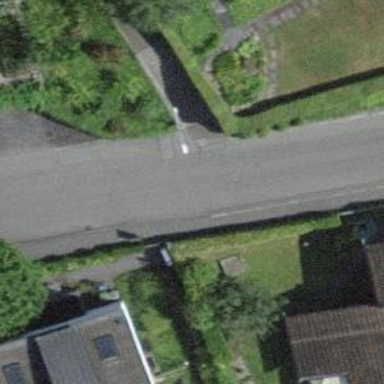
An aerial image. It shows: Kerb serving as barrier.